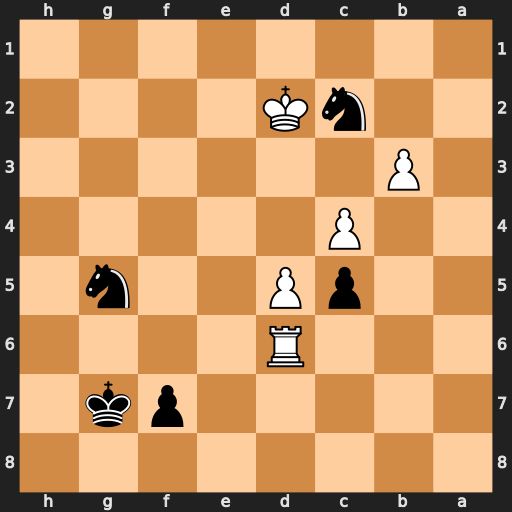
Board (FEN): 8/5pk1/3R4/2pP2n1/2P5/1P6/2nK4/8
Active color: b
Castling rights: -
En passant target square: -
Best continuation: Ne4+ Kxc2 Nxd6